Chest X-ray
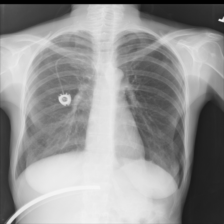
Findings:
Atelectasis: negative
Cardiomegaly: negative
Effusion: negative
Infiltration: negative
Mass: negative
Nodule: negative
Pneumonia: negative
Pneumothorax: negative
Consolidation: negative
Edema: negative
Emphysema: negative
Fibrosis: positive
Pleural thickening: negative
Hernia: negative